Interaction volume radius: 10 \u00c5
Interaction volume height: 35 \u00c5
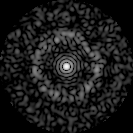
Disorder parameter: 0.859